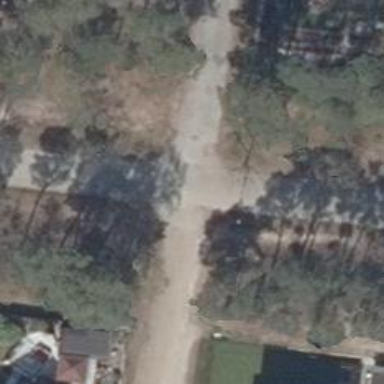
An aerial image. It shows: Residential road.